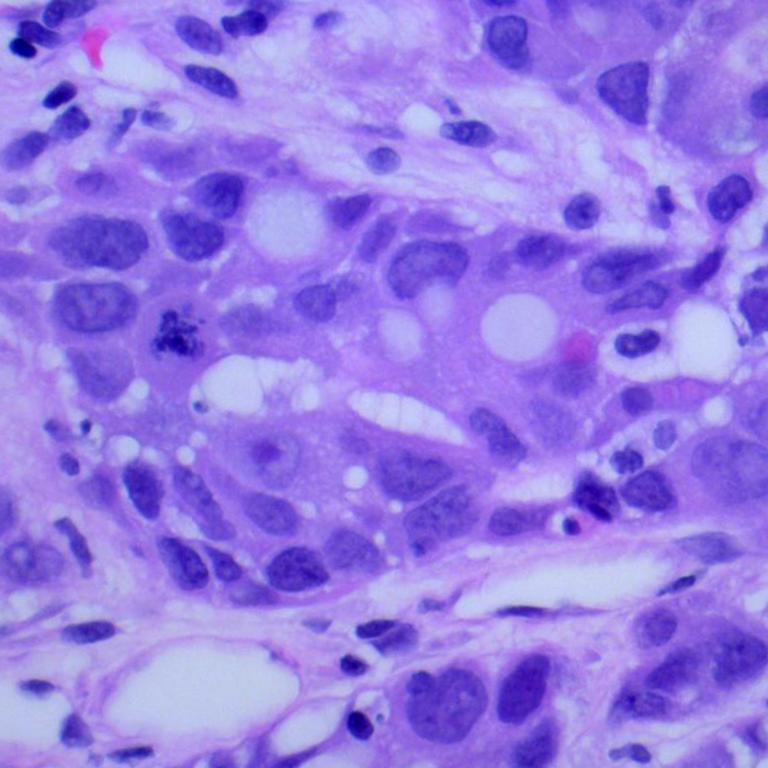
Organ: lung
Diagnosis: adenocarcinomas